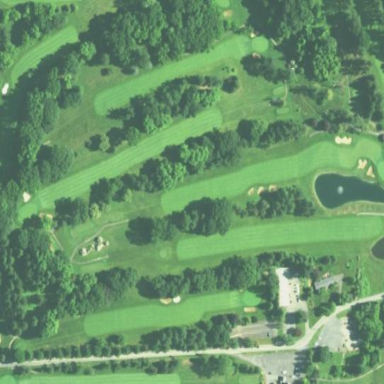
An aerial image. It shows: Golf course.